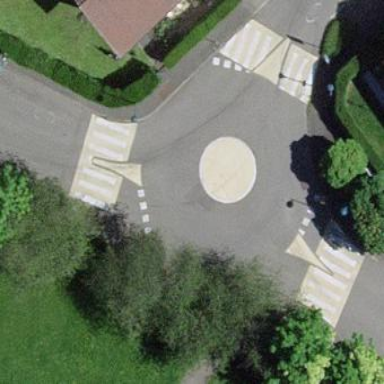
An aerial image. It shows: Residential road with paved surface leading to roundabout.